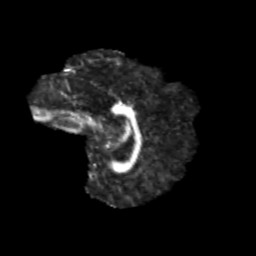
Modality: FA
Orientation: sagittal
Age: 12
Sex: female
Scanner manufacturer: siemens
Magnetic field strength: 3 T
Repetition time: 3.8 s
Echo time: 0.07 s